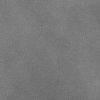
Atmospheric dust classification: dusty